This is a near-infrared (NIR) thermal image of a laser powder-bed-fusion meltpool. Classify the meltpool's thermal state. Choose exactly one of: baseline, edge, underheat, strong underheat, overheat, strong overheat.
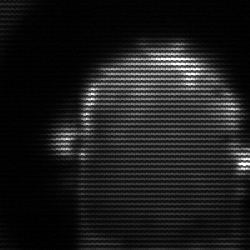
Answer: baseline